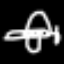
Label: airplane